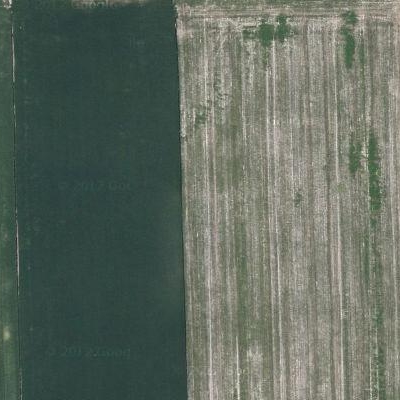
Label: bField